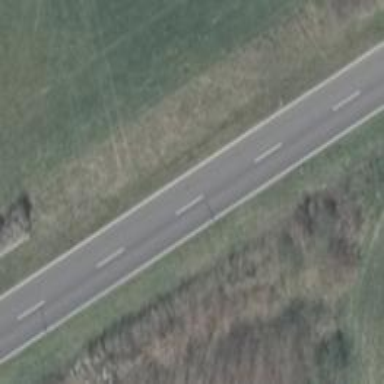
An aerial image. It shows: Secondary road with asphalt surface.